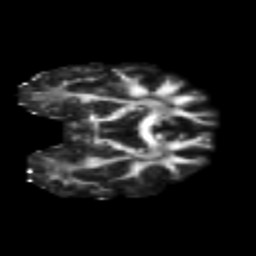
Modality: FA
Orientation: coronal
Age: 44
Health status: ill
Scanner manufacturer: philips
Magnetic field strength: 3 T
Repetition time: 9 s
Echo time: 0.127 s